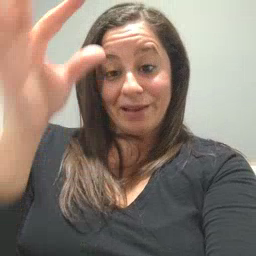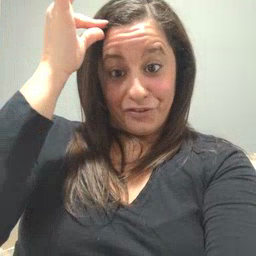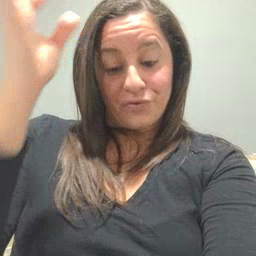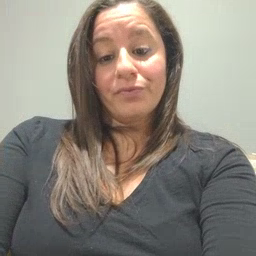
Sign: hair